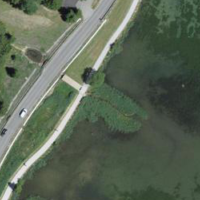
EUNIS habitat code: 14
Species observed at this site:
Geranium molle
Cirsium vulgare
Caltha palustris
Phragmites australis
Cardamine pratensis
Dactylorhiza majalis
Cirsium palustre